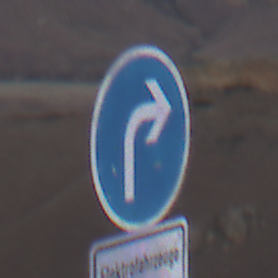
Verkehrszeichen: VorgeschriebeneFahrtrichtungRechts
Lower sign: BesondereFahrzeugeUndTransportgueter10
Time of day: Dusk
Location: Outdoor (Nature)
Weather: Clear
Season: NotSpecified
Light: Natural